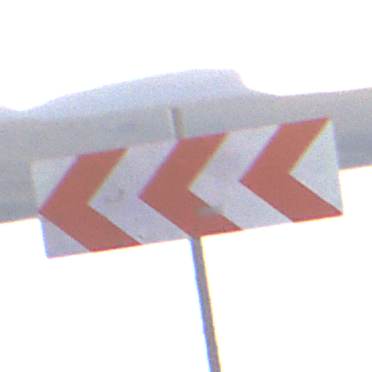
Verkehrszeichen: RichtungstafelnInKurvenGrossRechts
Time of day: SunriseSunset
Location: Outdoor (RoadRail)
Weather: PartlyCloudy
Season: NotSpecified
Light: Natural